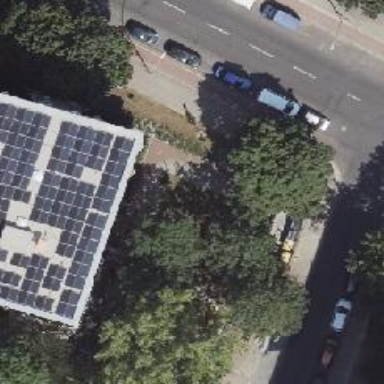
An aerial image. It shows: Footway along the road.